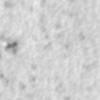
Label: no_change